Question: '''
[HttpPost("add/{userId}")]
public async Task<IActionResult> Add(int userId, CategoryDto categoryDto)
{
if (userId != int.Parse(User.FindFirst(ClaimTypes.NameIdentifier).Value))
return Unauthorized();
categoryDto.UserId = userId;
var category = _mapper.Map<Category>(categoryDto);
_repo.Add(category);
if (await _unitOfWork.Complete())
return Ok("Added successfully");
throw new Exception("Adding Category Falid To Save");
}
'''
This is my Controller, I don't know what should I do, why this Error was shown.
'''
using AutoMapper;
using QRmenu.API.Dtos;
using QRmenu.API.Models;
namespace QRmenu.API.Helpers
{
public class AutoMapperProfiles : Profile
{
public AutoMapperProfiles()
{
CreateMap<User, UserForDetailedDto>();
CreateMap<Item, ItemToReturnDto>()
.ForMember(dest => dest.ItemImages, opt =>
{
opt.MapFrom(src => src.ItemImages);
});
CreateMap<Category, CategoryDto>();
}
}
}
'''
This is my Automapper code.
I need help to resolve this problem.

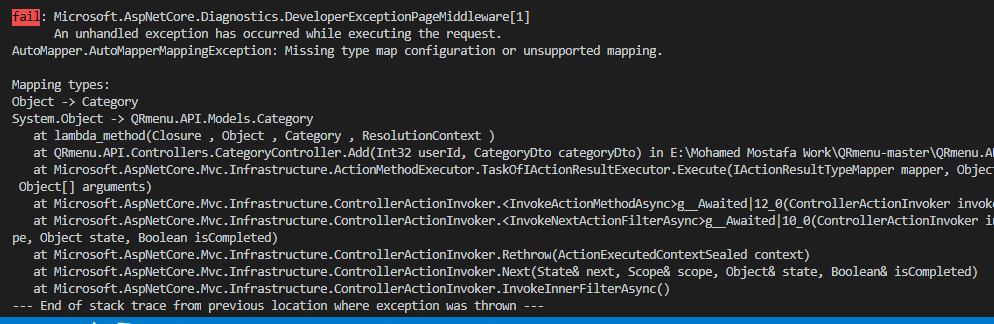
Answer: Now I haven't computer with development enviroment with me to test, but I thing you forgot put return statment in opt lambda funtion:
CreateMap<Item, ItemToReturnDto>() .ForMember(dest => dest.ItemImages, opt => { opt.MapFrom(src => src.ItemImages); }
If you could paste some more code of how you is call map funtion, we could help you.